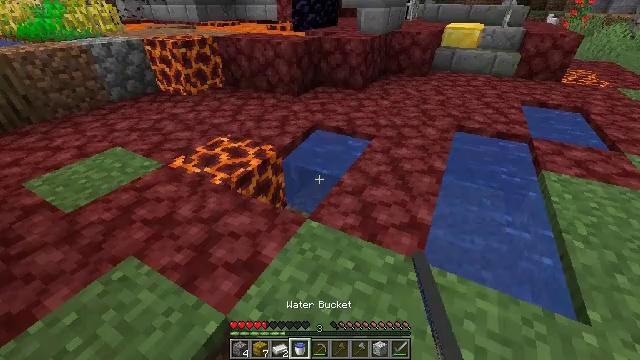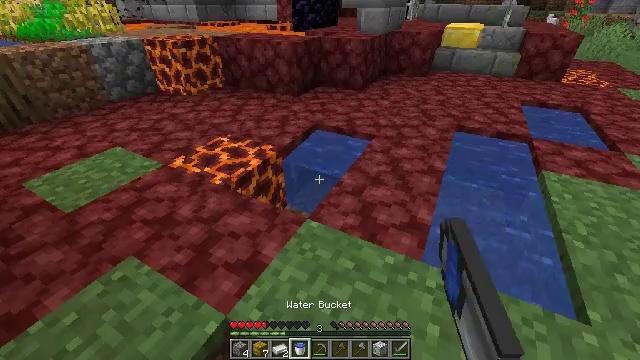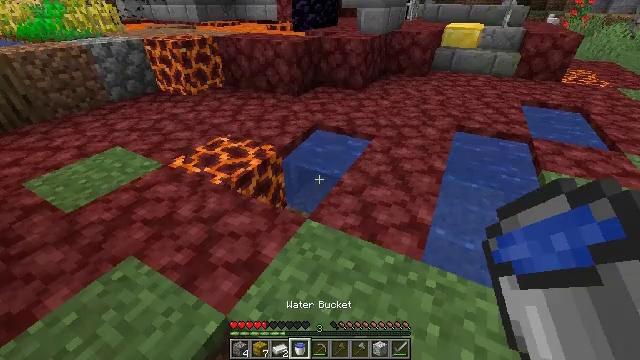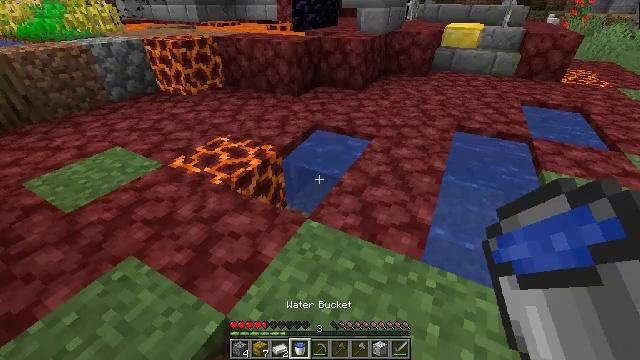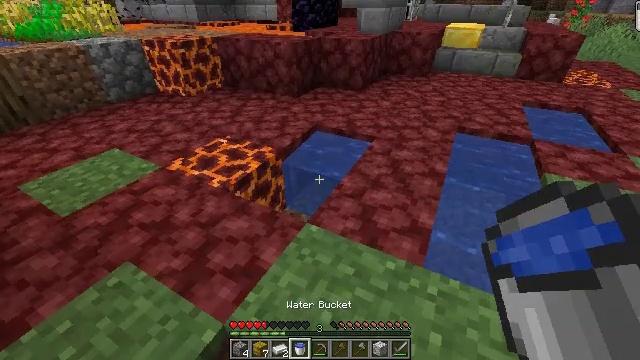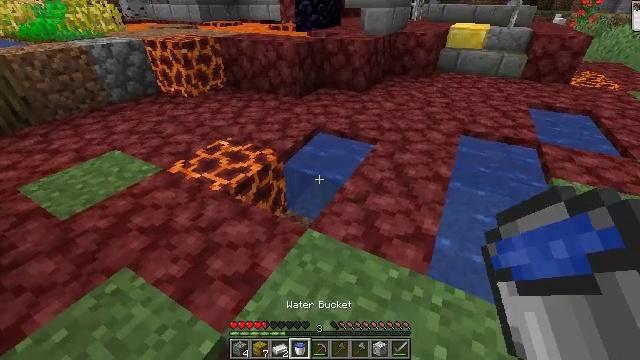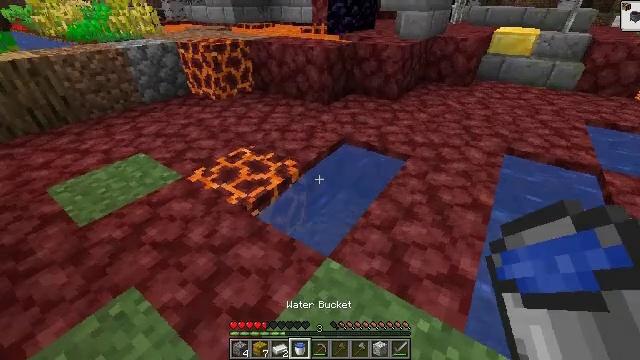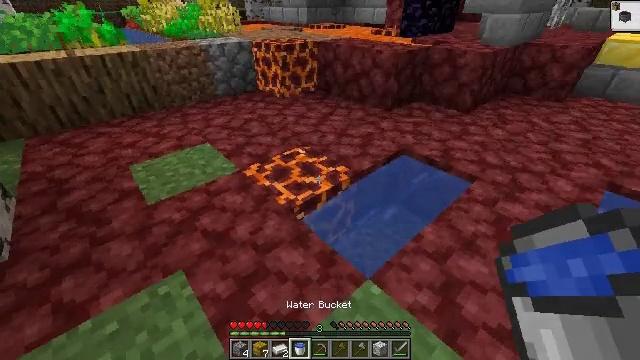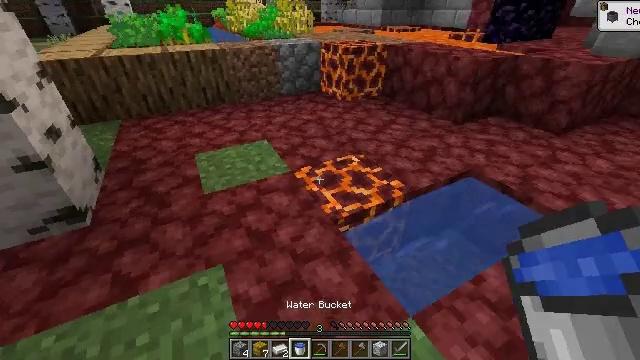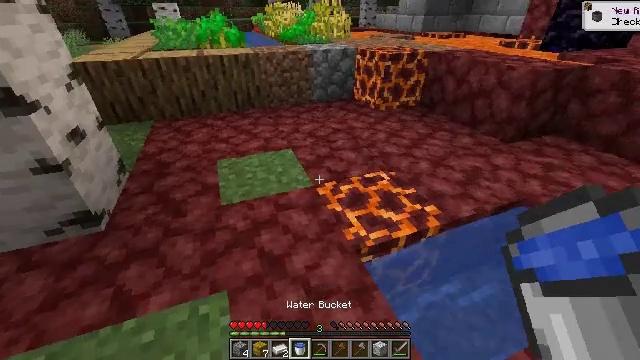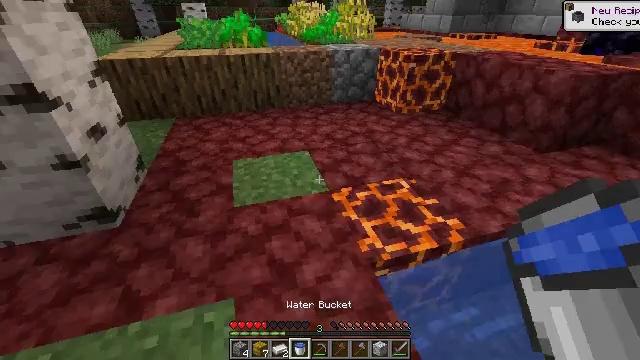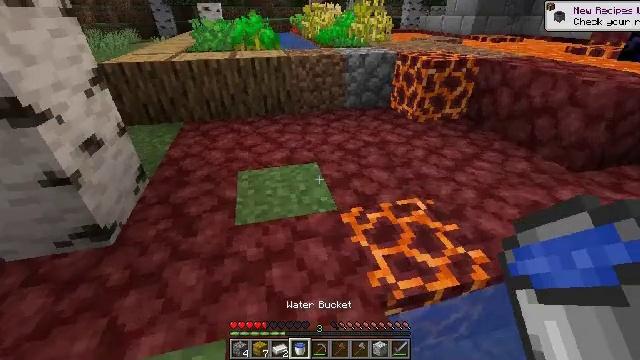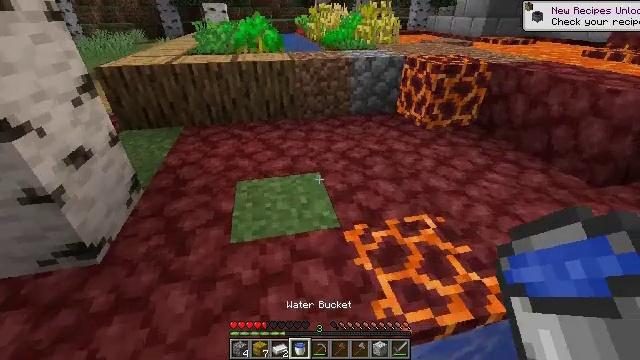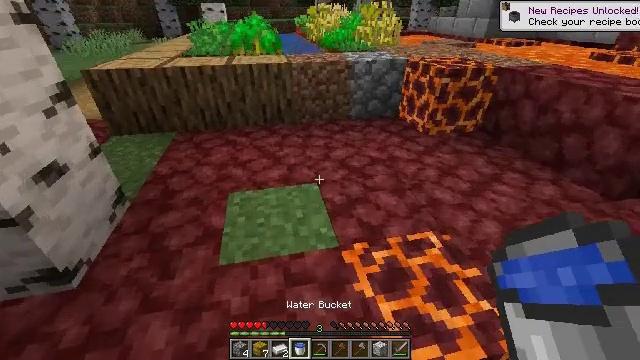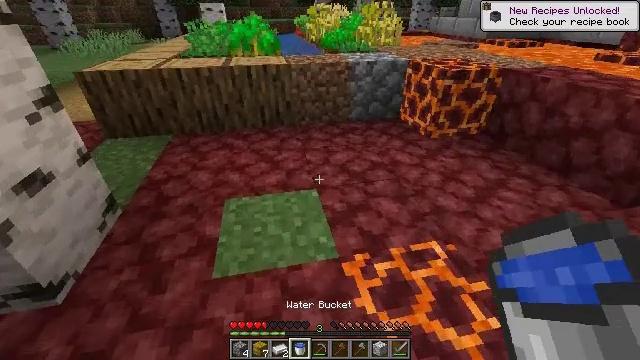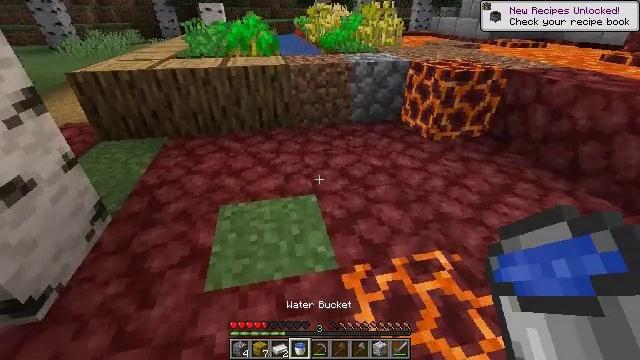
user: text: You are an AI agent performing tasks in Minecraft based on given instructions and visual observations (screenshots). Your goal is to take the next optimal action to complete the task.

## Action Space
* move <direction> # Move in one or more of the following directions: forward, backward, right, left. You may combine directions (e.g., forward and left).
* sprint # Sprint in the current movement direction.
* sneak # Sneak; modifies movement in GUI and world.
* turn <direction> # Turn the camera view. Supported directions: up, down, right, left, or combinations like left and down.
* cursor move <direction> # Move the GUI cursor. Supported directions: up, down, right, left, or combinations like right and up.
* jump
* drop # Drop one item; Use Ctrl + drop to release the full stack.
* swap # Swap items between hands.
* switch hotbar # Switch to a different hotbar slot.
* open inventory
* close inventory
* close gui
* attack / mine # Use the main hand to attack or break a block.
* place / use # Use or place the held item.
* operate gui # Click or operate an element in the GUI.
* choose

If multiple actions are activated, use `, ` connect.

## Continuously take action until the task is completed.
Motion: motion action
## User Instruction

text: Break the mossy stone brick slab.
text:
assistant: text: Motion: no_op
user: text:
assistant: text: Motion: no_op
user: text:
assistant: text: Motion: no_op
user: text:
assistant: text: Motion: move forward
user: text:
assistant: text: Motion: move forward
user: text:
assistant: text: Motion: move forward, turn left
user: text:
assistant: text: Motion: move forward, turn left
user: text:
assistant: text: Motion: move forward, turn left
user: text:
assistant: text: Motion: move forward, turn left
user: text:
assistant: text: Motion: move forward, turn left
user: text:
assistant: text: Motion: move forward, turn left
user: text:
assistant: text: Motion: move forward, turn left
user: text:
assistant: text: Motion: move forward
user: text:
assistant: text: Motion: no_op
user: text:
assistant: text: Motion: no_op
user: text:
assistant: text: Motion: move left
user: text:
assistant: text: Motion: move left
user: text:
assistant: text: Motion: move left
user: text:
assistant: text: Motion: move left
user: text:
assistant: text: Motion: no_op
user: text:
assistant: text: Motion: no_op
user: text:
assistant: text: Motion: no_op
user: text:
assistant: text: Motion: turn right
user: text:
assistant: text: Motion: turn right
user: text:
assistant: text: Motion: turn right and down
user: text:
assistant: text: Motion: turn right and down
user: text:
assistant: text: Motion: turn right and down
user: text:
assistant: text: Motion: turn right and up
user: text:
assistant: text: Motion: turn right and up
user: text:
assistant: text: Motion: no_op